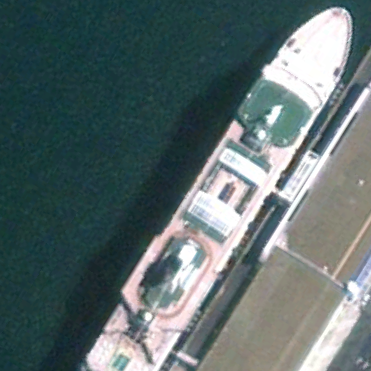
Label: Megayacht